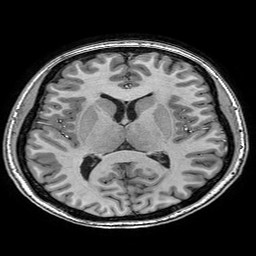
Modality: T1w
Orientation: coronal
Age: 19
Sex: female
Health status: healthy